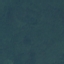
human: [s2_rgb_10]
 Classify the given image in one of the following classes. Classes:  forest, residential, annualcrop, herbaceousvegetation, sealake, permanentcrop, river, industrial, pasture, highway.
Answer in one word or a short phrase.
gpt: Forest